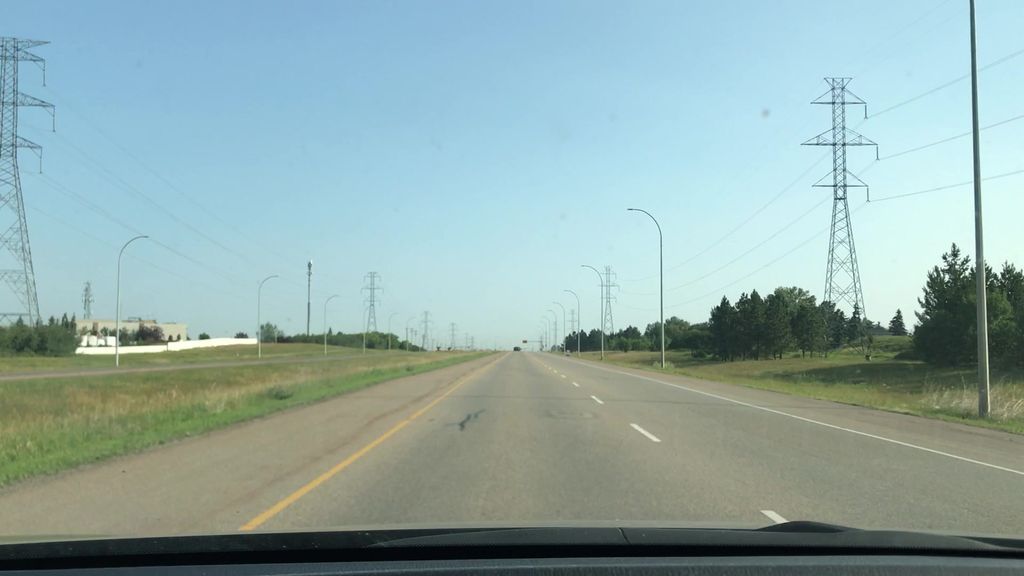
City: edmonton